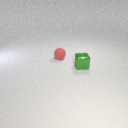
small green metal cube in front of small red rubber sphere